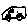
Label: car